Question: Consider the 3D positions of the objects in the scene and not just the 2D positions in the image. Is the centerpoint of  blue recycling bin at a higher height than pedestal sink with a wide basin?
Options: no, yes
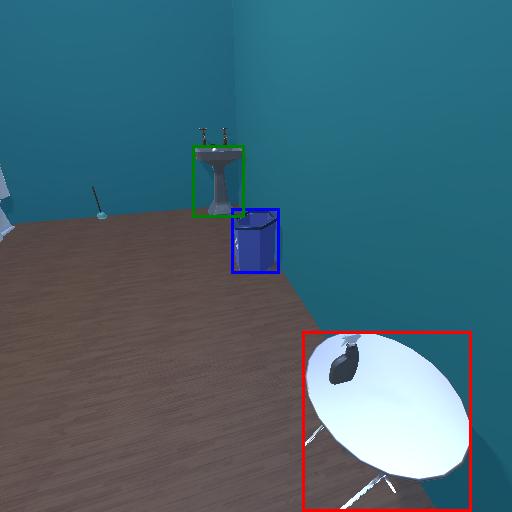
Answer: no